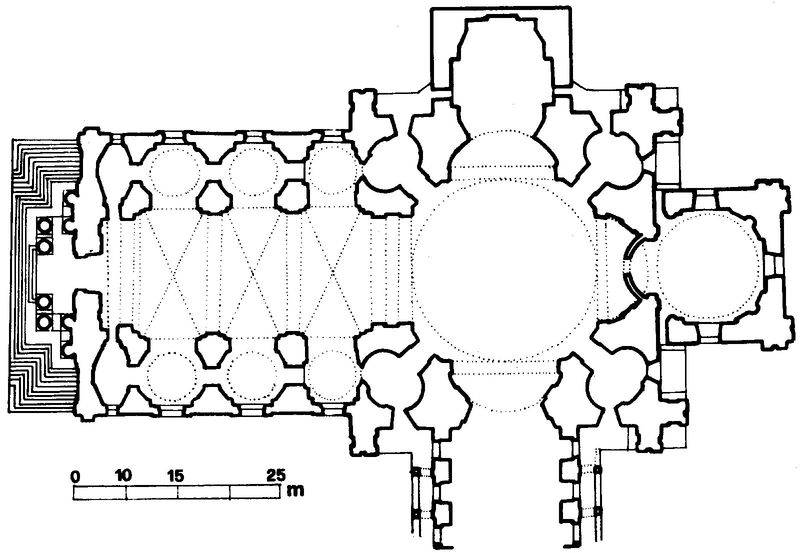
Titel: Val-de-Grace in Paris
Künstler: Jacques Lemercier
Standort: Paris, Abtei Val-de-Grace (EU - F - Ile-de-France)
Schlagwörter: fenster, säulen, zeichnung, architektur, kirche, kreis, schiff, mauer, grafik, kuppel, treppe, stufen, eingang, gewölbe, kreuz, schwarzweiß, kreise, entwurf, langhaus, portal, mittelschiff, querhaus, seitenschiff, mauern, apsis, chor, plan, joch, grundriss, massstab, nischen, kapellen, vierung, querschiff, seitenkapellen, meter, t, zugportal, zugzeichnung